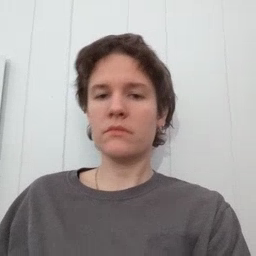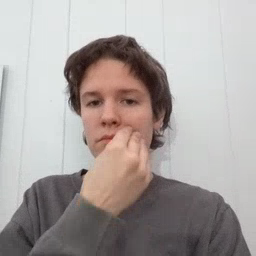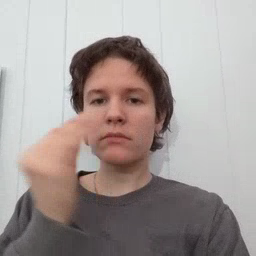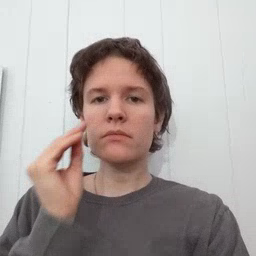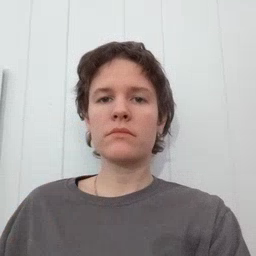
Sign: flower